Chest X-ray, AP view. Patient: 46 years old, sex M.
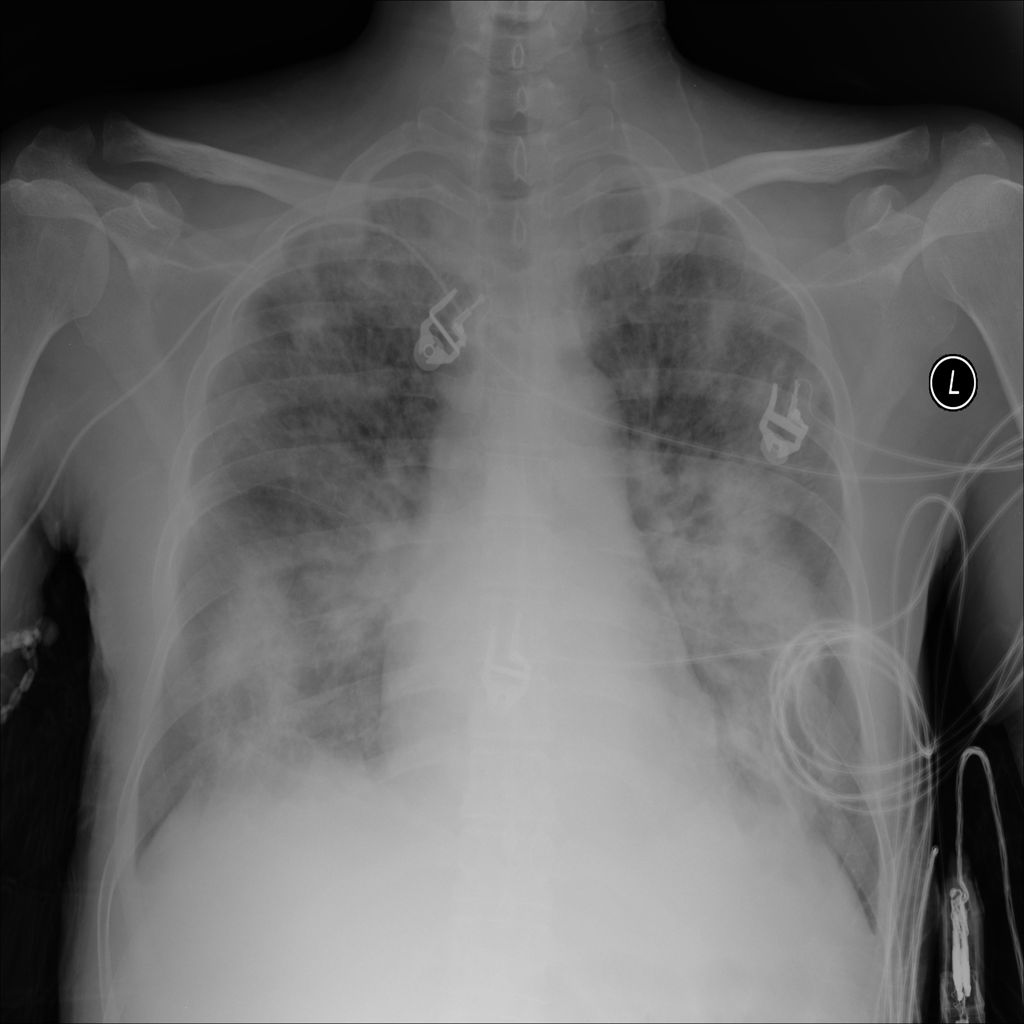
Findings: No Finding